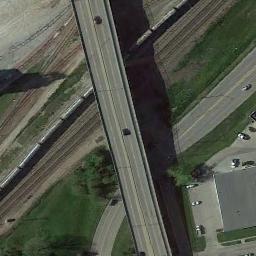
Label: overpass